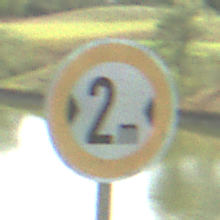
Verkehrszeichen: TatsaechlicheBreite2
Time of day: MorningAfternoon
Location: Outdoor (Nature)
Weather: PartlyCloudy
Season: NotSpecified
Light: Natural